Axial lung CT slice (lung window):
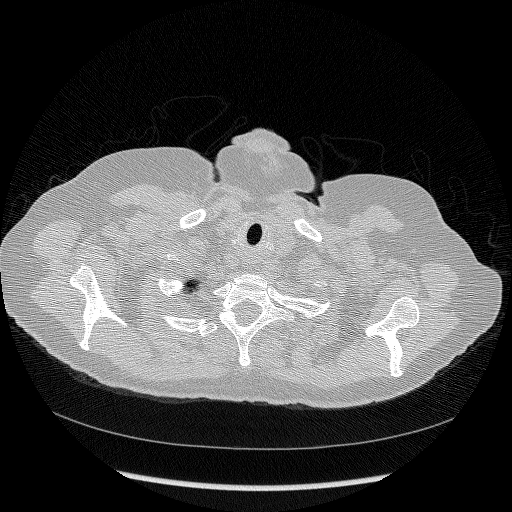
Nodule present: no